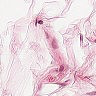
Metastatic tissue present: no